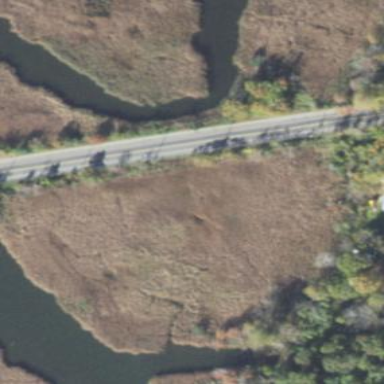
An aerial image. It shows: Beautiful wet meadow natural wetland.